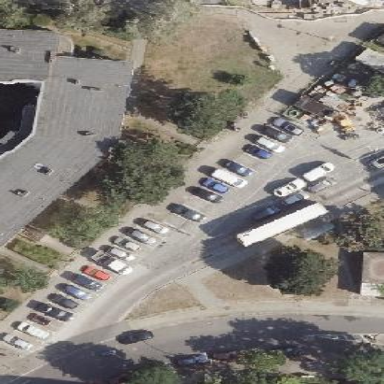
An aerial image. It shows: Parking area with asphalt surface.